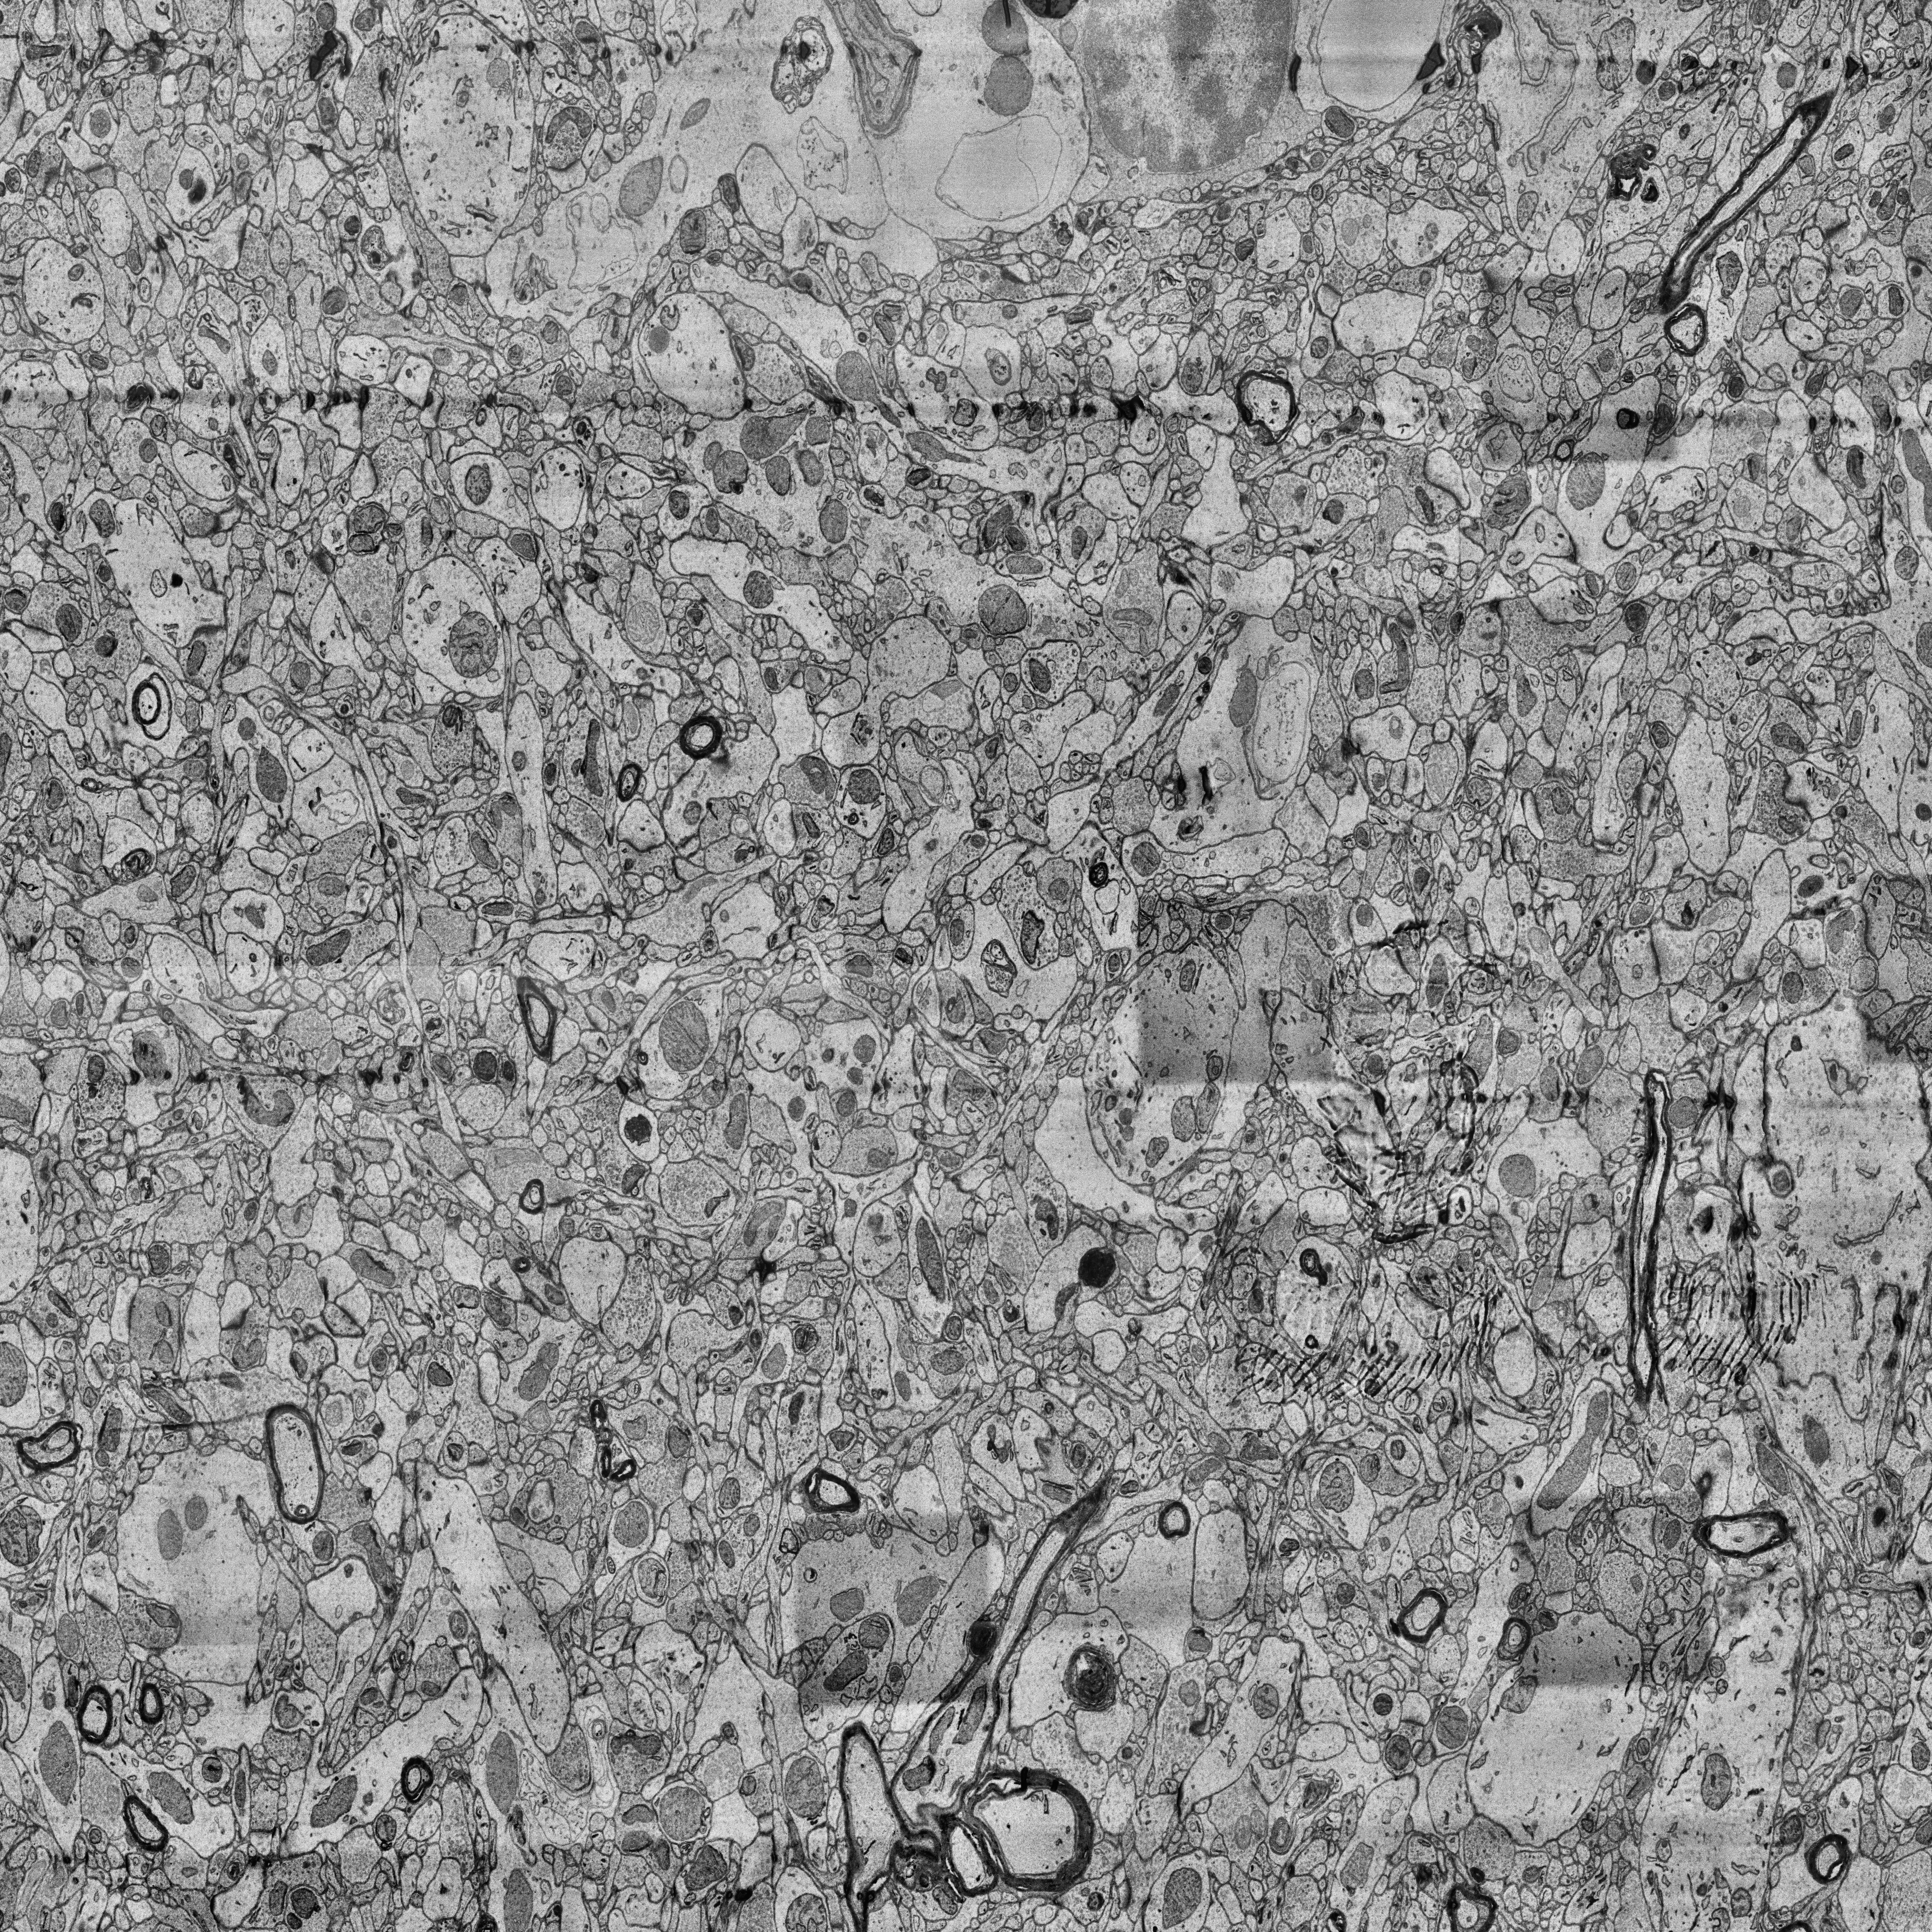
Electron microscopy slice of human cortex tissue
Slice depth (z): 146
Mitochondria instances in slice: 516